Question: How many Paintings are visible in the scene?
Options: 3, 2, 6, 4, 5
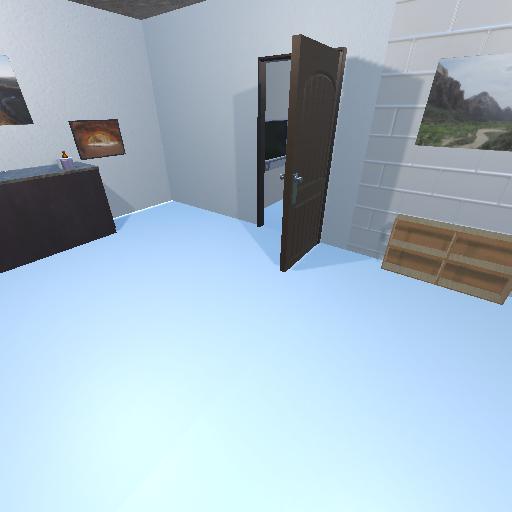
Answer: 3